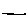
Label: line